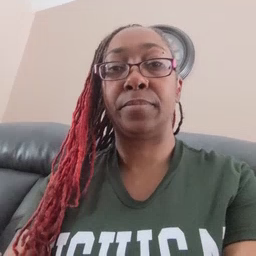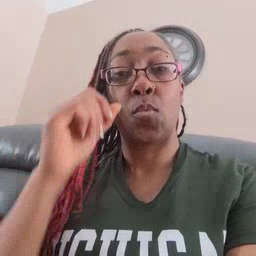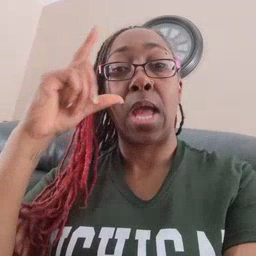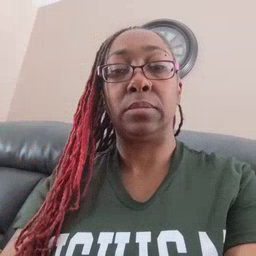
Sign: awake